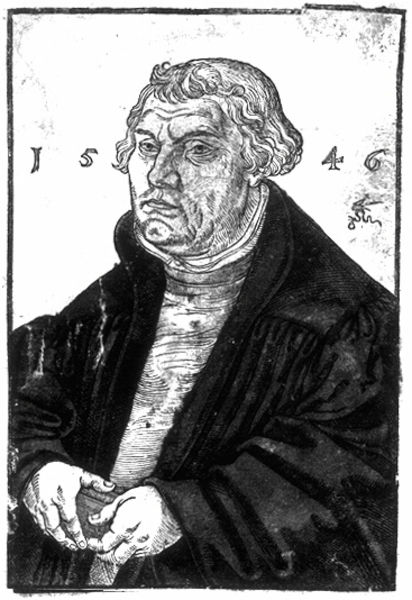
Titel: Bildnis des Martin Luther
Künstler: Lucas d.J. Cranach
Institution: (Seriendruck)
Schlagwörter: hand, kopf, mann, weiß, finger, frisur, grau, haar, holz, mund, nase, ohr, schwarz, stirn, zeichnung, blick, tuch, alt, hemd, augen, bibel, falten, gesicht, halten, kragen, mensch, rahmen, bildnis, hals, halskrause, hände, portrait, porträt, signatur, haare, mantel, brustbild, kinn, lippen, locken, holzschnitt, wangen, grafik, graphik, rand, dick, einfach, ernst, inschrift, brauen, nachdenklich, jahreszahl, fett, buch, religion, druck, schnitt, schraffur, radierung, stich, schwarzweiß, talar, prediger, pfarrer, runzeln, zahl, ziffer, gotisch, pastor, priester, mönch, luther, beleibt, dürer, kupferstich, these, evangelisch, martin, wartburg, martin luther, augen nase, theologe, cranach, kästechen, protestant, m, 1546, reformatior, mittelalterlichen